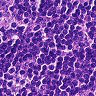
Metastatic tissue present: no